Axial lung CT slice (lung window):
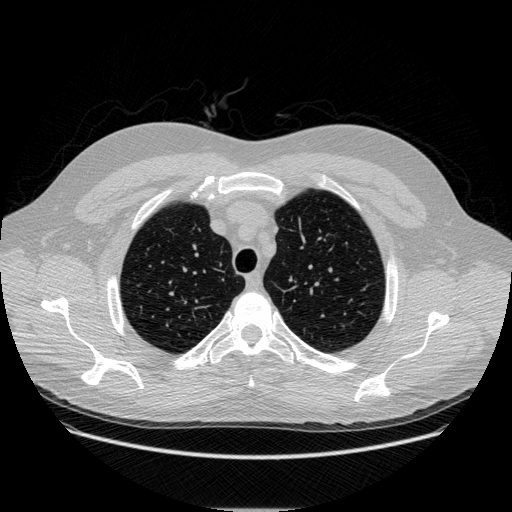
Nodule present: no